Lunar surface albedo tile
Center latitude: -8.277
Center longitude: -39.096
Resolution (meters per pixel, mean): 144.2
Tile area (km^2): 21368.83
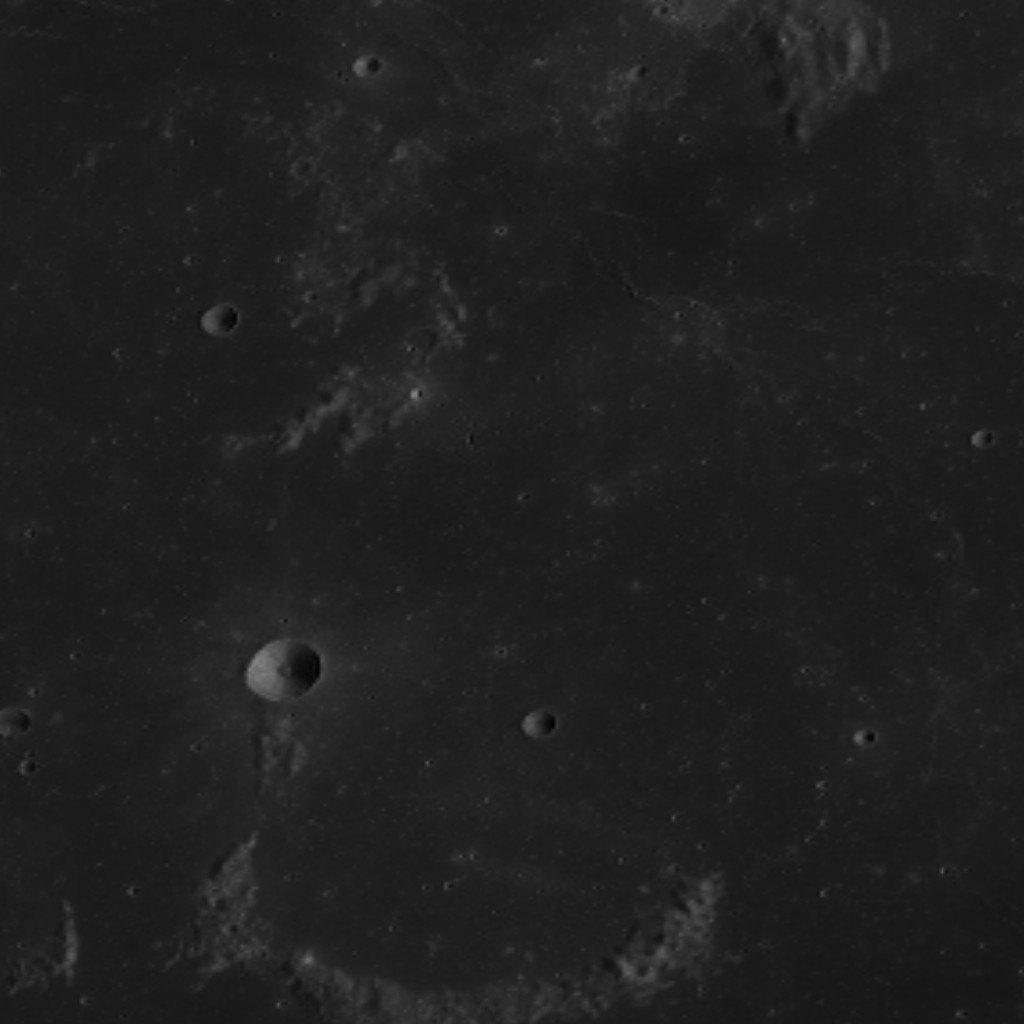